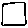
Label: square